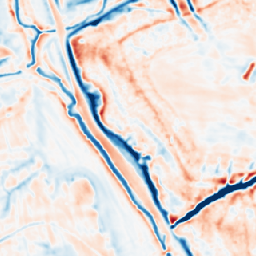
Category: multiscale
Decomposition family: dog
Decomposition parameters: sigma_low: 1
sigma_high: 5
Upsampling method: nearest
Upsampling parameters: scale: 8
Upsampling scale: 8